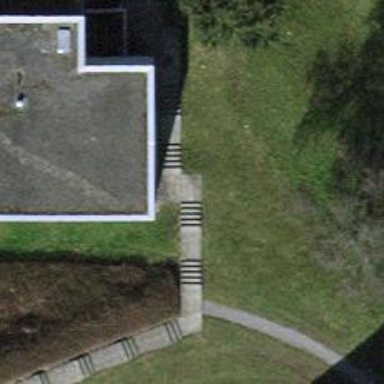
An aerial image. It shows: Road with steps.